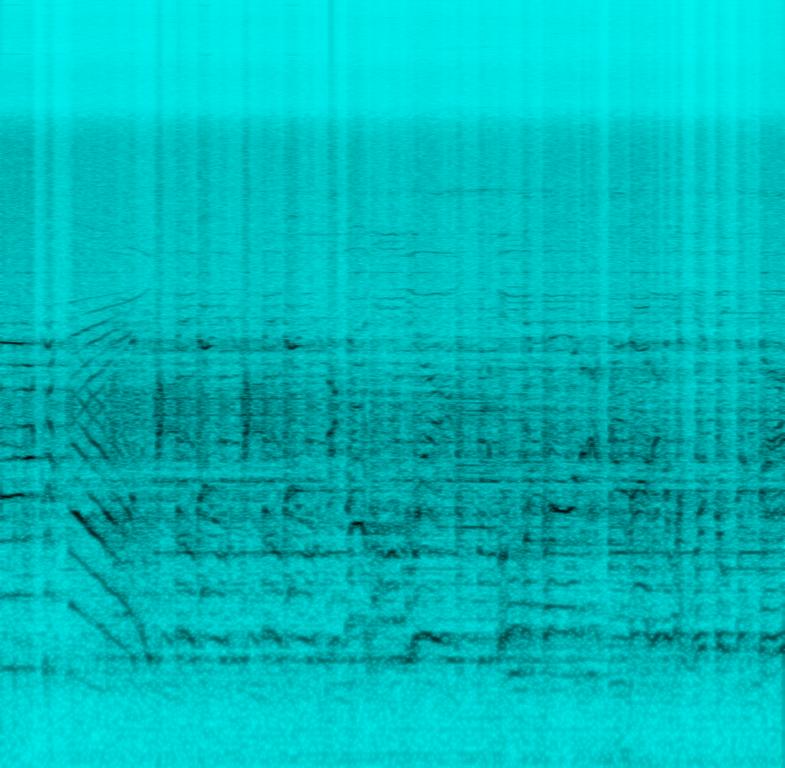
The low quality recording features a children's song played on some small device that reproduces mono sound. The song consists of a funny male vocal, alongside harmonizing vocals, singing over a shimmering bell melody and some claps. It sounds happy, fun, joyful, muffled and the recording is noisy.